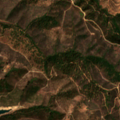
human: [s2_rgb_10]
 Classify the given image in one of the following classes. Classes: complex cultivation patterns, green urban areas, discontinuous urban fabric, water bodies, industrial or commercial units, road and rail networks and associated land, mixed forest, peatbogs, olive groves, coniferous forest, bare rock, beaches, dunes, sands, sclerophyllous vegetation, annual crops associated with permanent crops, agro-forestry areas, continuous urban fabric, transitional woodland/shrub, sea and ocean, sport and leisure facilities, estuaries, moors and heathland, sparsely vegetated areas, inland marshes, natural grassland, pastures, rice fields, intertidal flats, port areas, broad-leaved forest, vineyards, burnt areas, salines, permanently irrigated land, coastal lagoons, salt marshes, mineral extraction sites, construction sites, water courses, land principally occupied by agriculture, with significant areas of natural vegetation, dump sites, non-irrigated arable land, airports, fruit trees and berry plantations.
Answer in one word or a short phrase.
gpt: broad-leaved forest, sclerophyllous vegetation, transitional woodland/shrub, water bodies